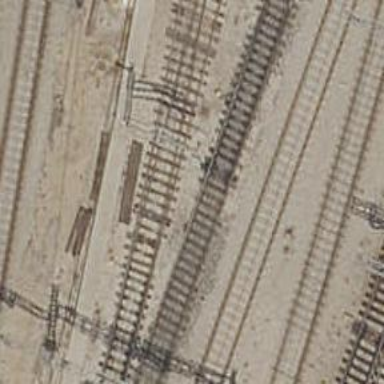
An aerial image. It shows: Rail yard with electrified contact lines for the trains.